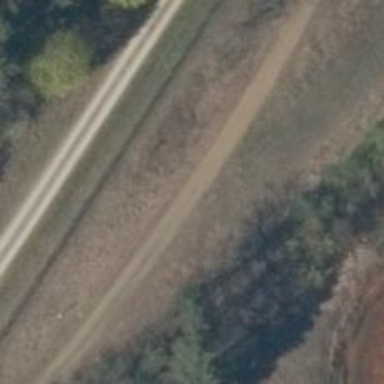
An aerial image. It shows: Path.